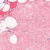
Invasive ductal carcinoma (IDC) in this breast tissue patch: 0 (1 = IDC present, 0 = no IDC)